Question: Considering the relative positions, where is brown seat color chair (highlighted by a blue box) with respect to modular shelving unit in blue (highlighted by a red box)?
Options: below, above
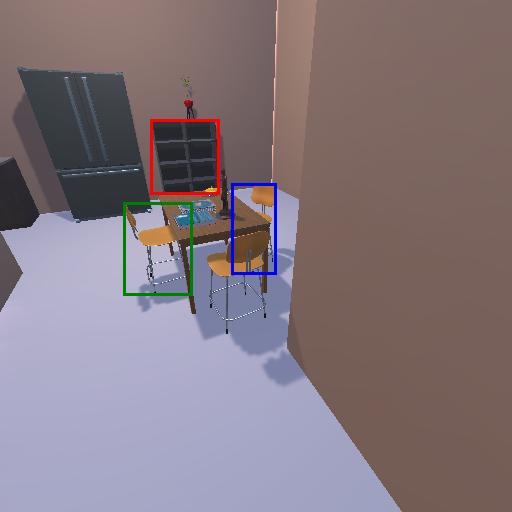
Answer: below